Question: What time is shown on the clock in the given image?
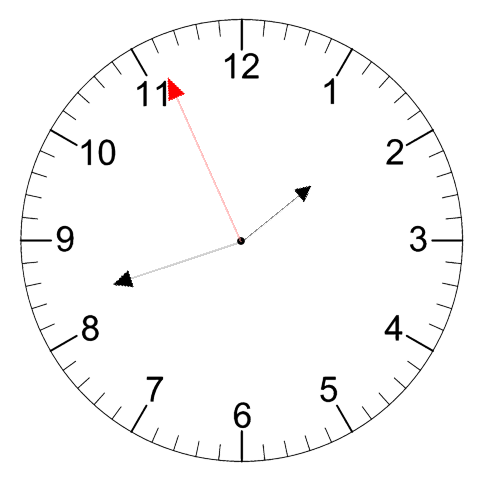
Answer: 01:41:56